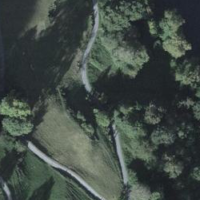
EUNIS habitat code: 41
Species observed at this site:
Lathyrus vernus
Vicia sepium
Fulica atra
Helix pomatia
Milvus milvus
Arum maculatum
Cinclus cinclus
Argynnis paphia